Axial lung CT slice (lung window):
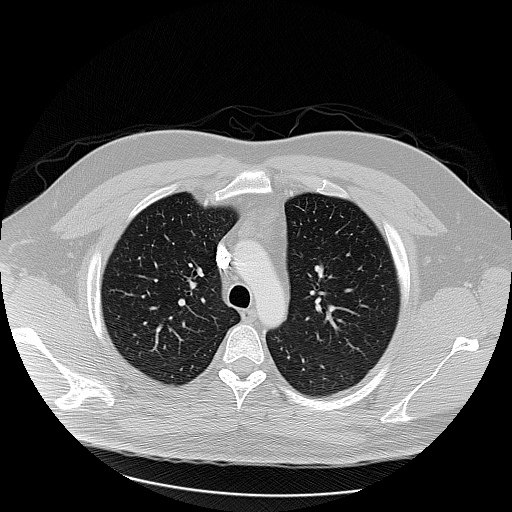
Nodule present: no